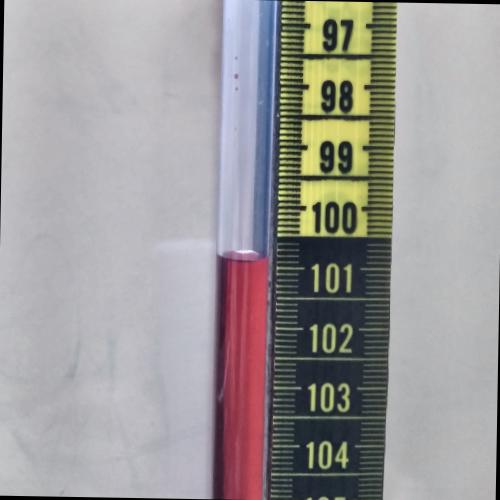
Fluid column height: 100.9 cm